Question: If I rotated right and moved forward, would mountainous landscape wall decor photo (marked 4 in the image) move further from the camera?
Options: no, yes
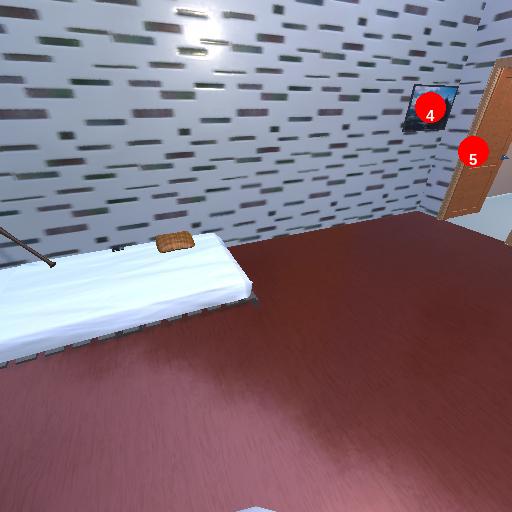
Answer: no